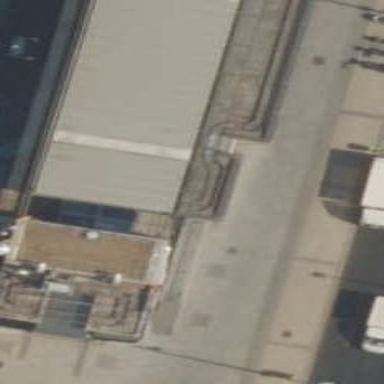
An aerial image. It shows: Gray building with parts visible.